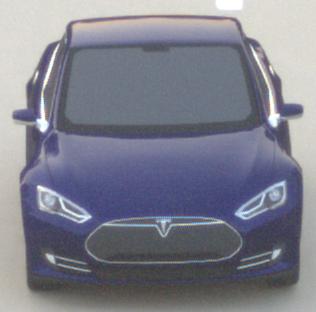
Make: Tesla
Model: Model S 60
Detailed model: Model S
Model produced from: 2013/10
Model produced until: 2014/10
Doors: 5
Color: blue
Road condition: dry road
Daytime: sunrise or sunset
Contrast: low contrast